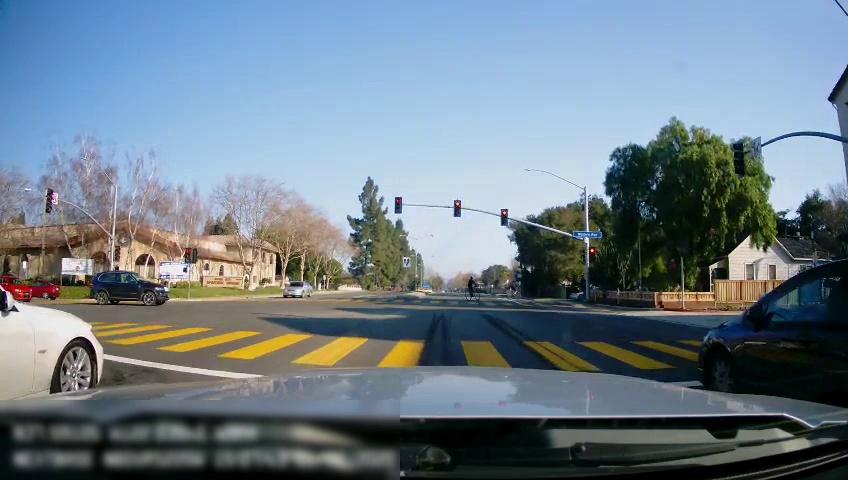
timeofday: Day
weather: Sunny
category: Drivable Space
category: Vehicles | Car
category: Vehicles | Car
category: Vehicles | Car
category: Vehicles | SUV
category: Vehicles | Car
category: Vehicles | Car
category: Vehicles | Car
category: Bicycles
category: Traffic | Signs
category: Traffic | Signs
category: Traffic | Lights
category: Traffic | Lights
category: Traffic | Lights
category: Traffic | Lights
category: Traffic | Lights
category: Traffic | Lights
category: Traffic | Signs
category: Traffic | Lights